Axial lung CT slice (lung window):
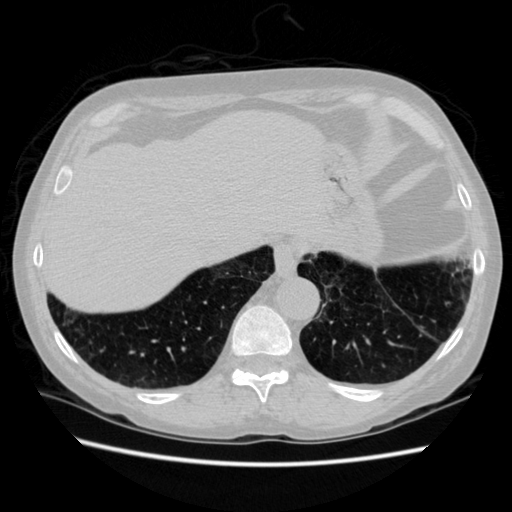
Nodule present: no